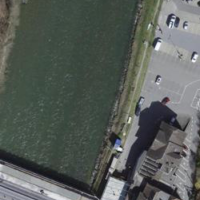
EUNIS habitat code: 15
Species observed at this site:
Milvus milvus
Pica pica
Delichon urbicum
Corvus corone
Sylvia atricapilla
Motacilla alba
Hirundo rustica